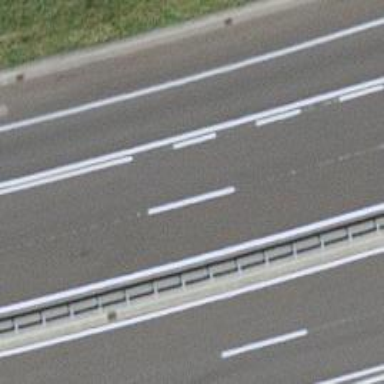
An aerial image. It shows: Motorway junction.